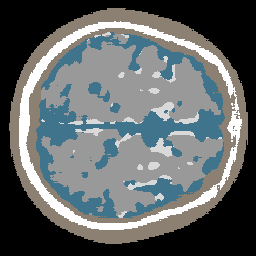
Label: no_lesion